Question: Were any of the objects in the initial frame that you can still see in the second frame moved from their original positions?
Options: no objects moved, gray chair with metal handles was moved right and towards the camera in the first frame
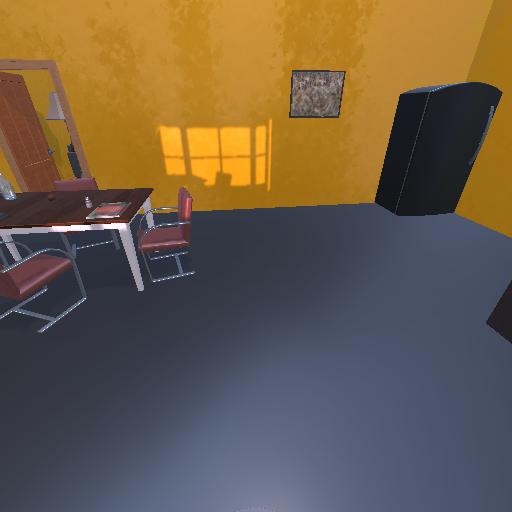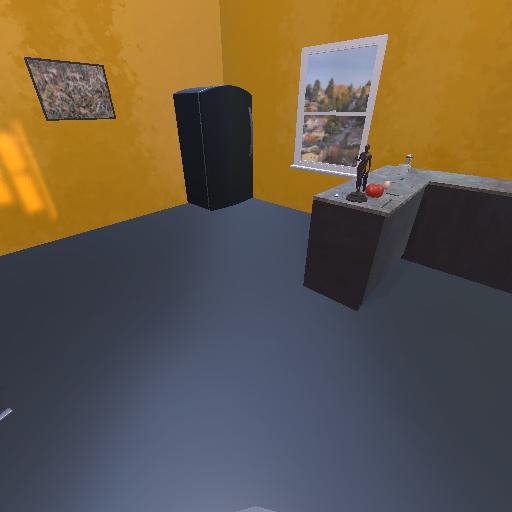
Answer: no objects moved